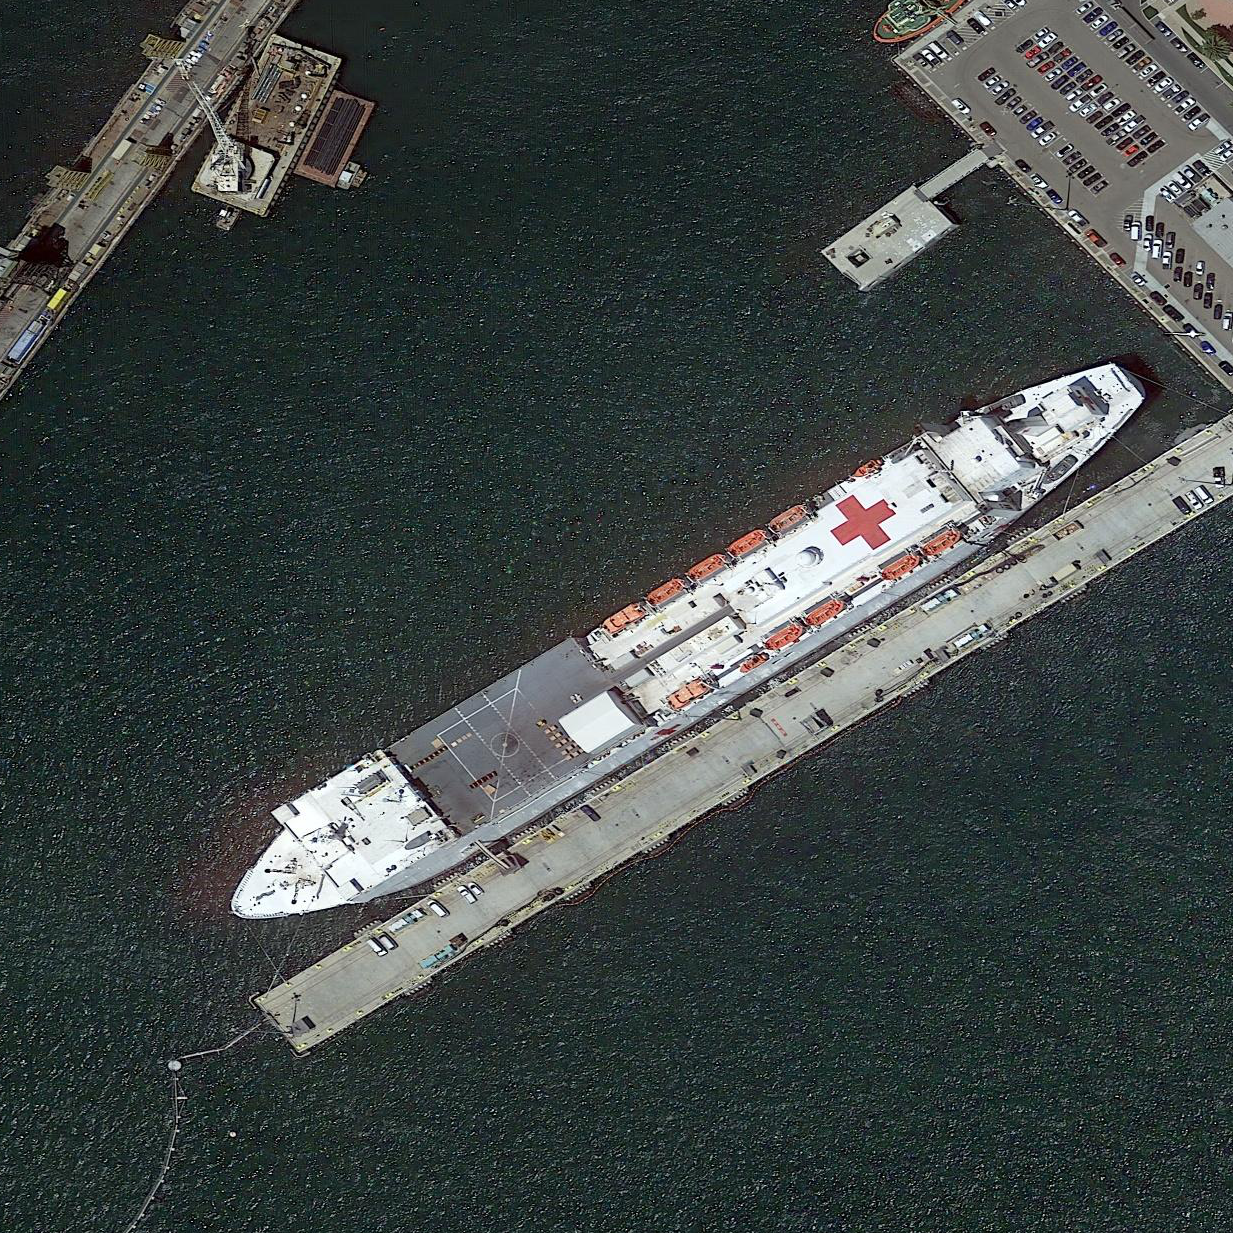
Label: Medical_ship